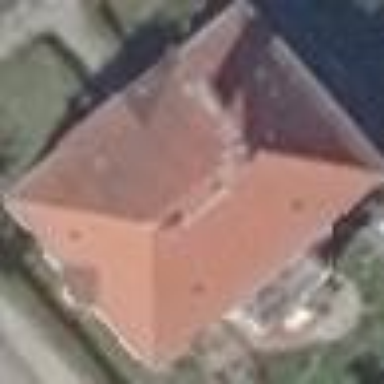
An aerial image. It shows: Historic apartment building with hipped roof made of red roof tiles.